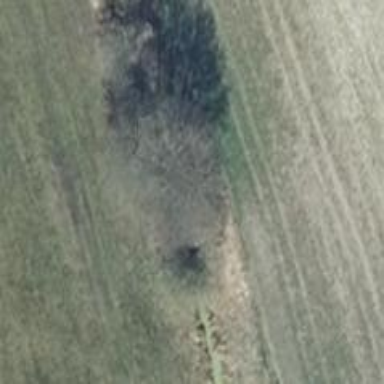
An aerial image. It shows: Deciduous broadleaved tree.